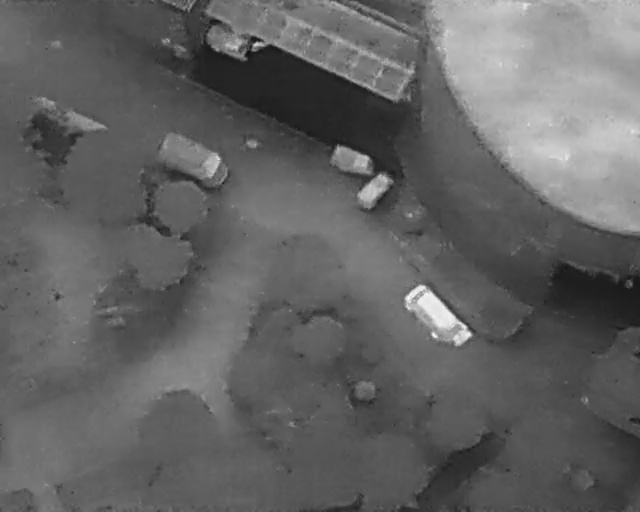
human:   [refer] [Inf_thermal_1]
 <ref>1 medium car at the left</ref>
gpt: <box>[[27, 24, 32, 38, 28]]</box>

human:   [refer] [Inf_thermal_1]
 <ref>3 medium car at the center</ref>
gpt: <box>[[62, 58, 73, 64, 136], [55, 35, 61, 39, 43], [53, 27, 56, 35, 16]]</box>